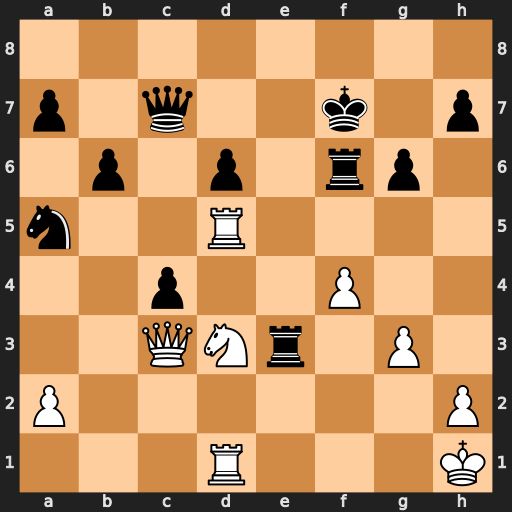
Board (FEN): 8/p1q2k1p/1p1p1rp1/n2R4/2p2P2/2QNr1P1/P6P/3R3K
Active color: w
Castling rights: -
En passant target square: -
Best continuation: Ne5+ dxe5 Qxe3